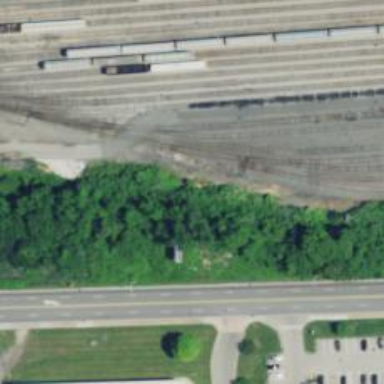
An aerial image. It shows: Railway yard used for servicing trains.